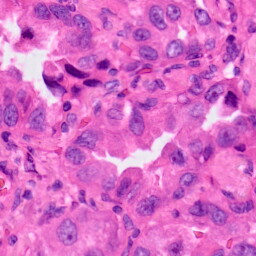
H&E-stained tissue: Lung